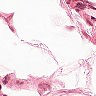
Metastatic tissue present: no